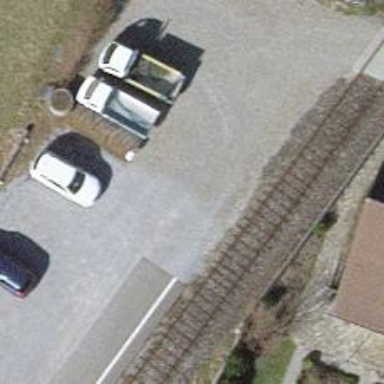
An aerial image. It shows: Compacted track with grade2 surface.